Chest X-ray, PA view. Patient: 46 years old, sex F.
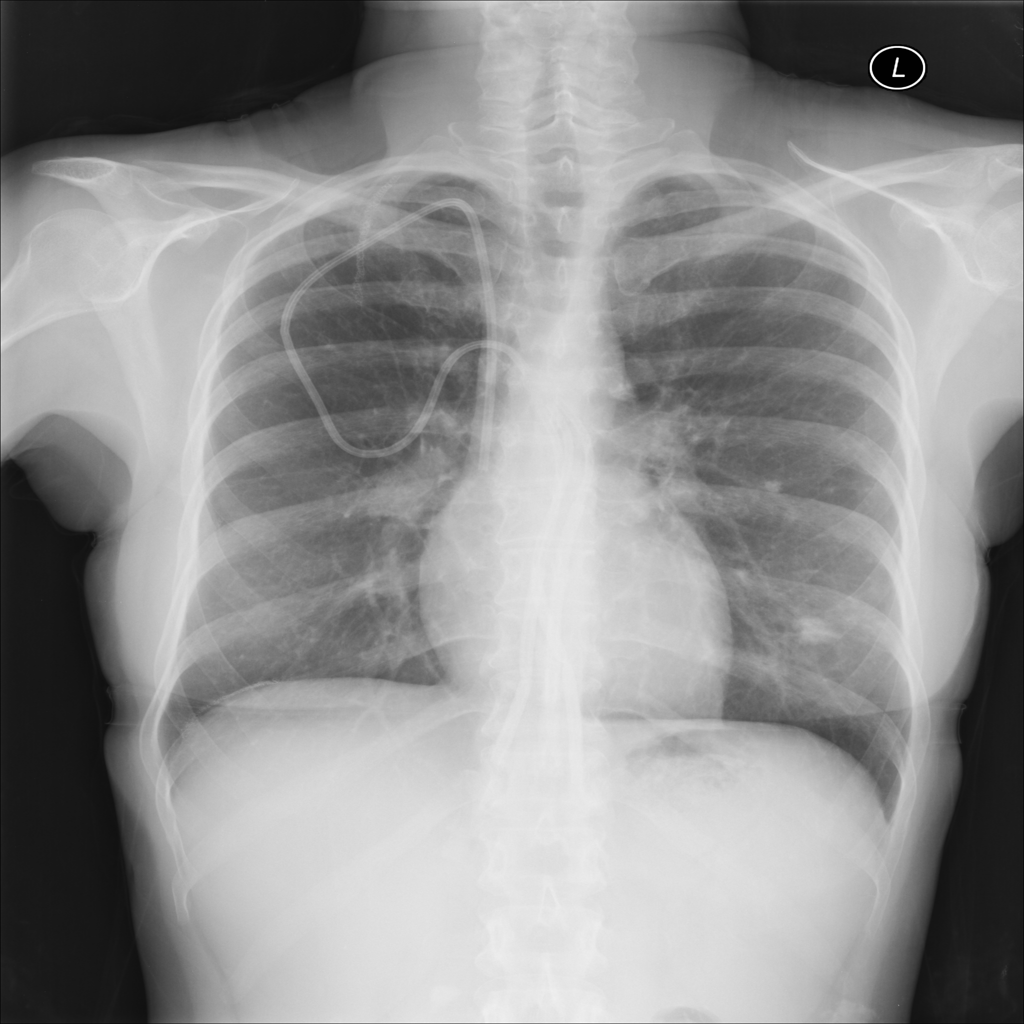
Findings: No Finding